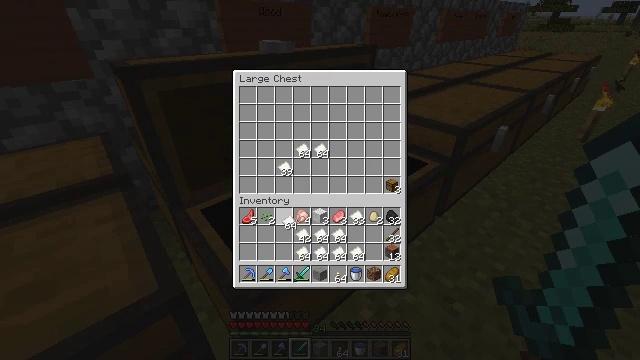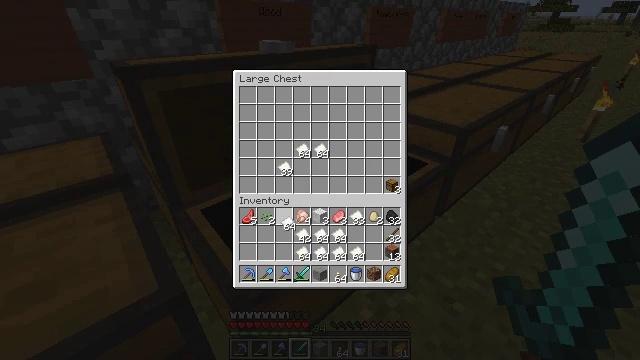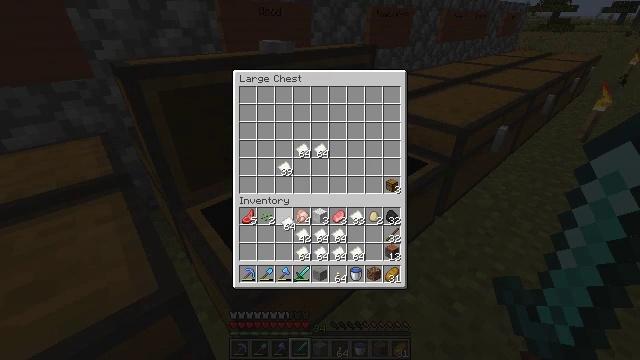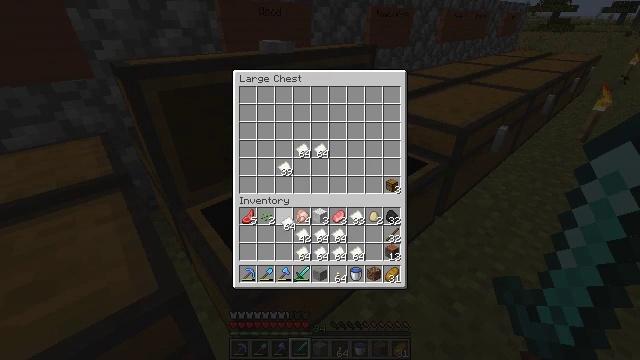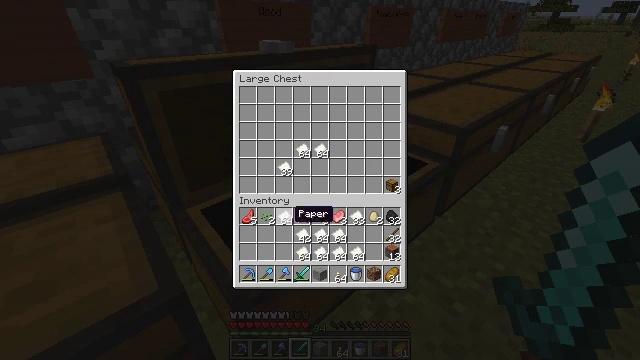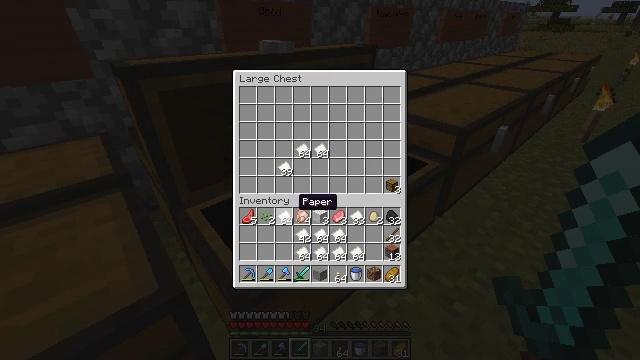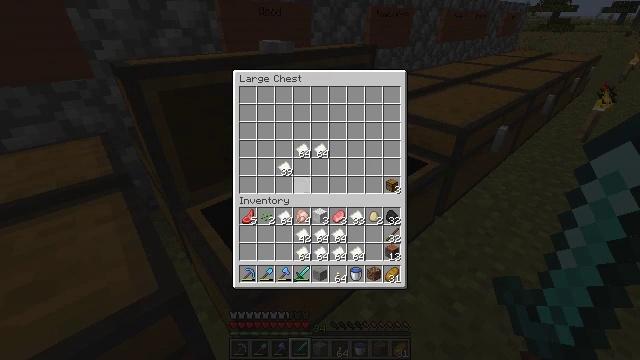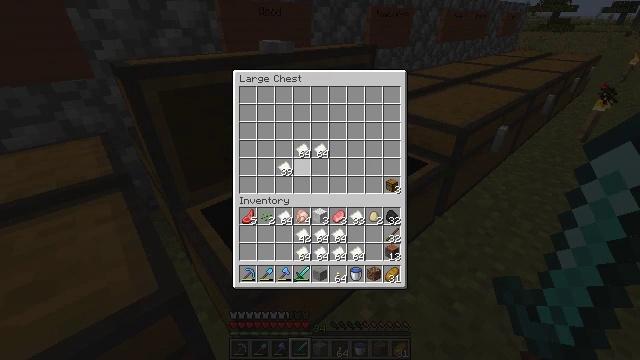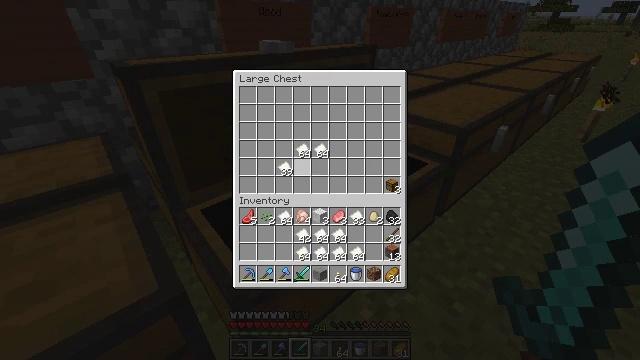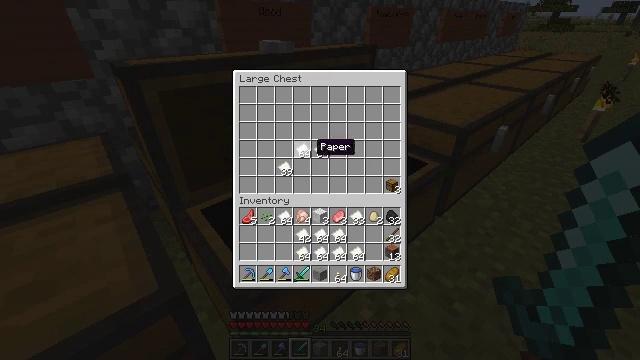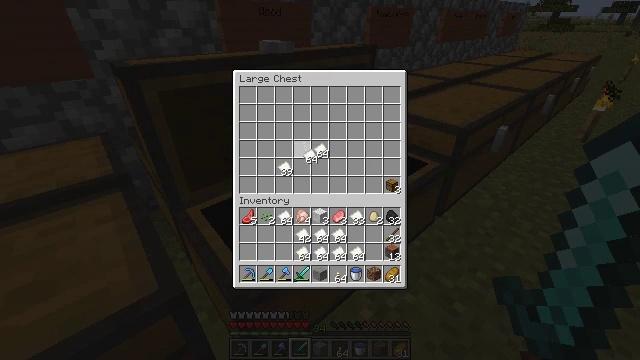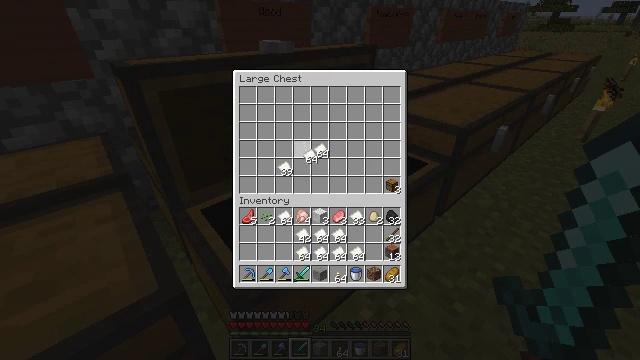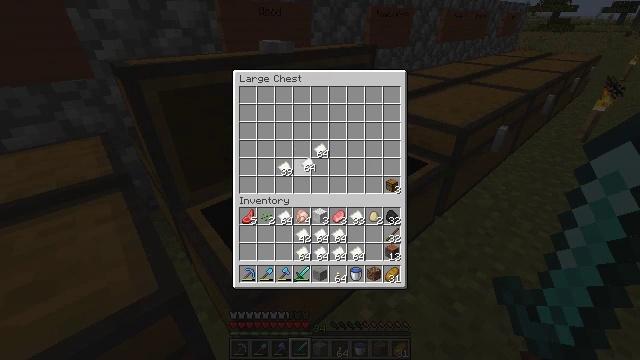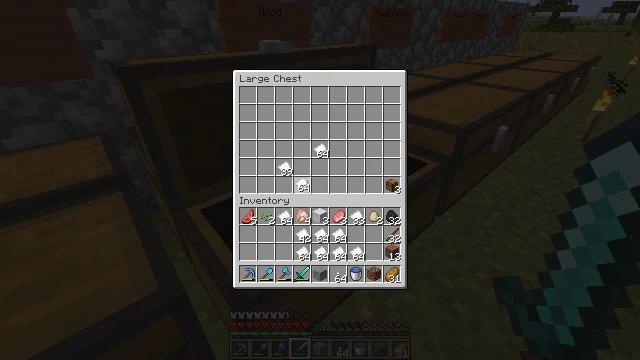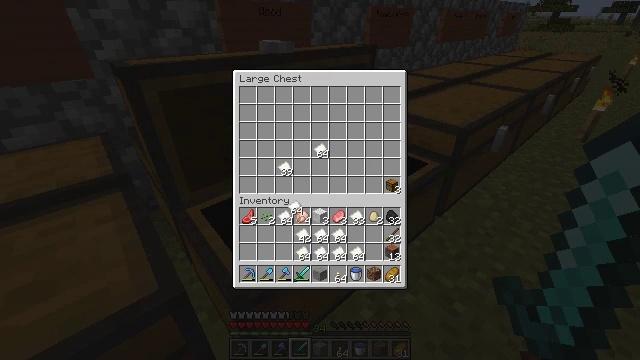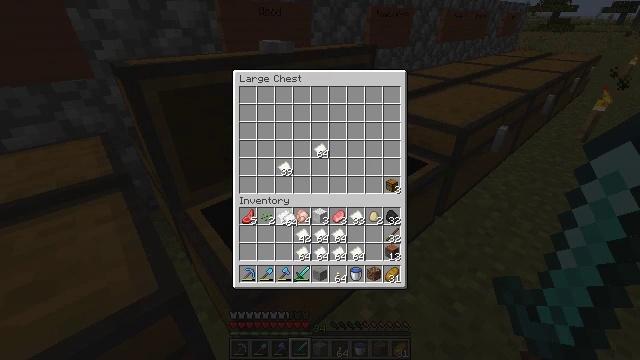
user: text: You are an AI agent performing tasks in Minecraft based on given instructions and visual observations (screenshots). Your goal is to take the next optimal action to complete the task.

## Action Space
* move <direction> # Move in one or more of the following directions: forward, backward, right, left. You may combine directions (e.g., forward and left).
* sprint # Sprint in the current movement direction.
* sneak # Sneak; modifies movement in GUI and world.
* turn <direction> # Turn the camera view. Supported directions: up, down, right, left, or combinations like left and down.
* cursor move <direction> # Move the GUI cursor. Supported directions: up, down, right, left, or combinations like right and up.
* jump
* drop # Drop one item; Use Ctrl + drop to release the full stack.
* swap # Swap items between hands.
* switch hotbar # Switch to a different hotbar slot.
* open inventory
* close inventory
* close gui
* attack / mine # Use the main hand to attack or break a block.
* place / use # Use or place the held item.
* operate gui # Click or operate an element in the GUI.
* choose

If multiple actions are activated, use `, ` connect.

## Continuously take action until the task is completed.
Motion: motion action
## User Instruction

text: Interact with the crafting table to craft melon seeds.
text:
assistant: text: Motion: operate gui
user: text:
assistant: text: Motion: operate gui
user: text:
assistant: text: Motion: operate gui
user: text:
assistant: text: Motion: no_op
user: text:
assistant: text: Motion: cursor move up
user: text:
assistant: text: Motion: cursor move up
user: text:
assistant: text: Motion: cursor move right and up
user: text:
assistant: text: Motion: cursor move up
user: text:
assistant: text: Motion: no_op
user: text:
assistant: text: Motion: operate gui
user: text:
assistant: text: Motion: operate gui
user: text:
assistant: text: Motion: cursor move down, operate gui
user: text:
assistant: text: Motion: cursor move down
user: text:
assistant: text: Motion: cursor move left and down
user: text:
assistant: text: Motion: cursor move down
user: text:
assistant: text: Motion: cursor move down
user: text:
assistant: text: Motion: no_op
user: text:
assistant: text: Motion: no_op
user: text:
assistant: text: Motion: no_op
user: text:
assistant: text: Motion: no_op
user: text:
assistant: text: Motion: no_op
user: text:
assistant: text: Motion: operate gui
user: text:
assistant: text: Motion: operate gui
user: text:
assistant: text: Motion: operate gui
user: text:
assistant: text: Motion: cursor move right and up
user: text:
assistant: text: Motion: cursor move right and up
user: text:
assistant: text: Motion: cursor move right and up
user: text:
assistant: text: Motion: cursor move up
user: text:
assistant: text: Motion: cursor move up
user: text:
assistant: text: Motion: no_op